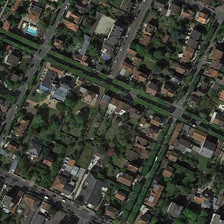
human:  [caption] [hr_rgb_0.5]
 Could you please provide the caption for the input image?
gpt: here is a residential area with high afforestation rate .

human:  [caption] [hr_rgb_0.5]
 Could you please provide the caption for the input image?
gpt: here is a residential area with high afforestation rate .

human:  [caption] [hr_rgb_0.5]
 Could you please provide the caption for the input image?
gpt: here is a residential area with high afforestation rate .

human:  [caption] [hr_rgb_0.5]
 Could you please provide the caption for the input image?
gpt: neatly arranged rectangular residential blocks devided by roads and rows of trees .

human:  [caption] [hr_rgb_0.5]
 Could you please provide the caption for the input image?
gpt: many buildings and green trees are in a dense residential area .